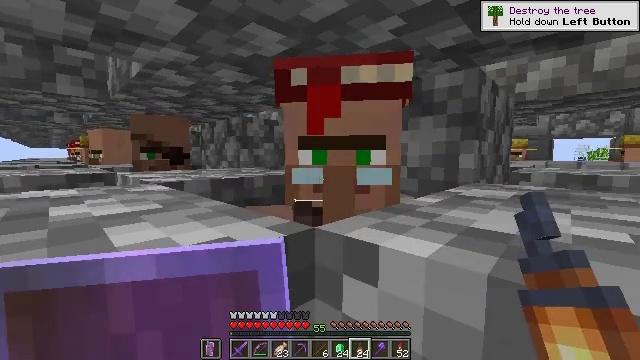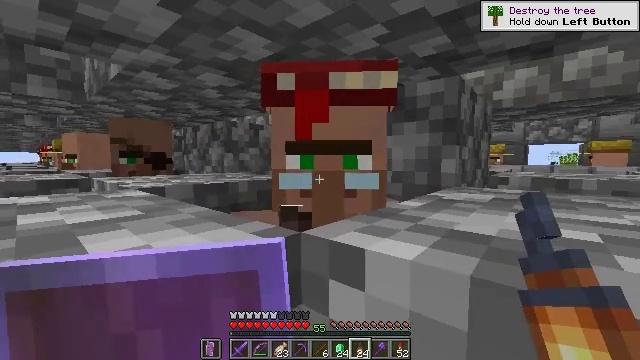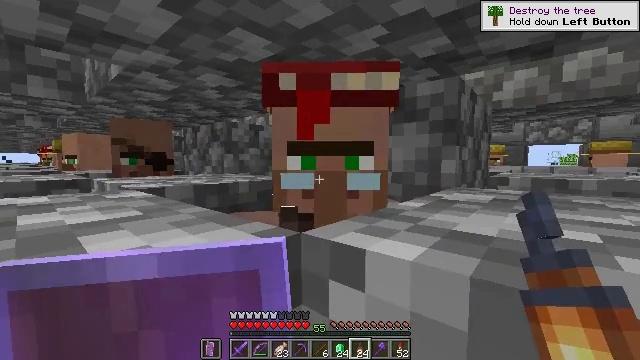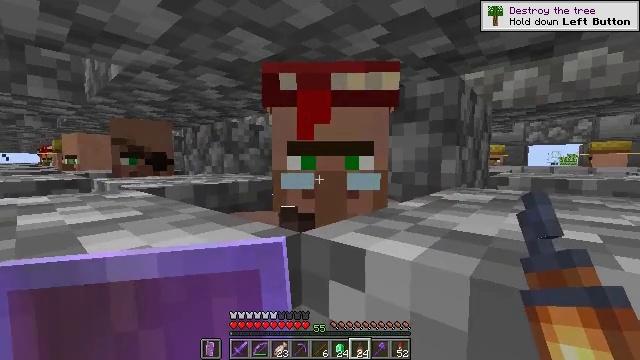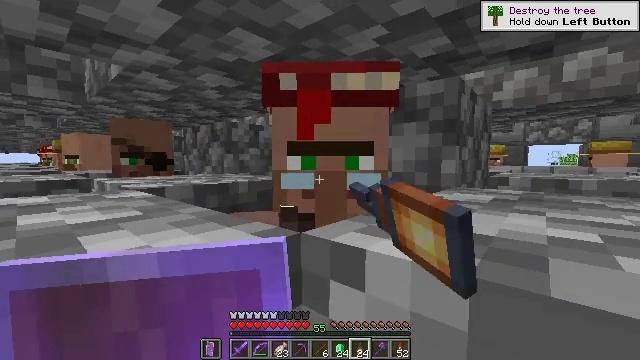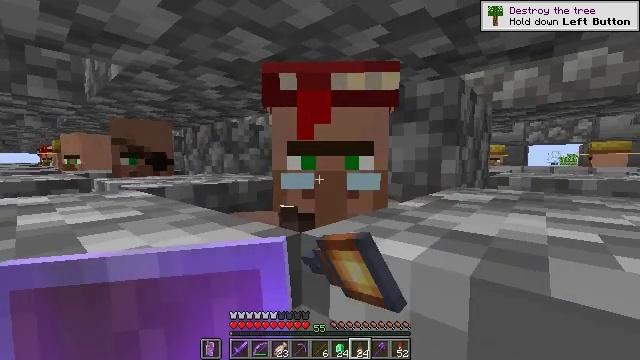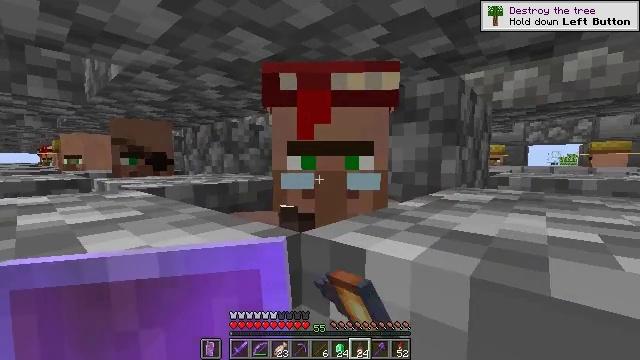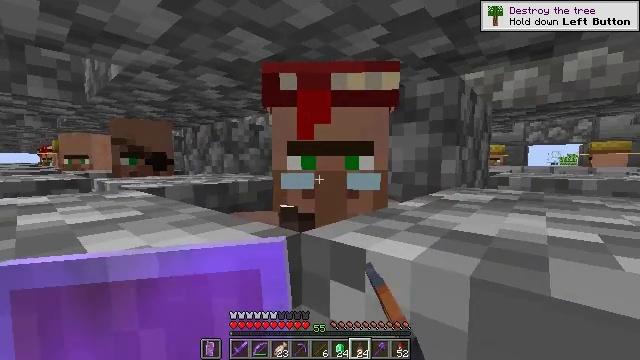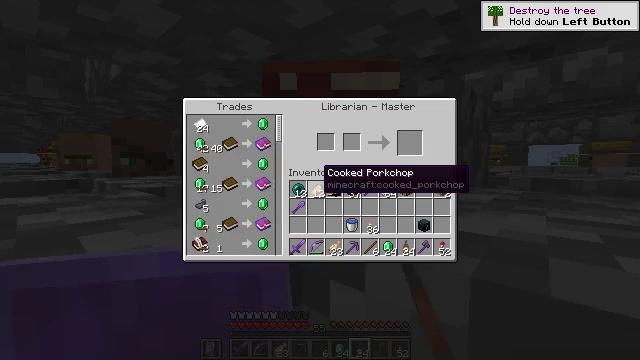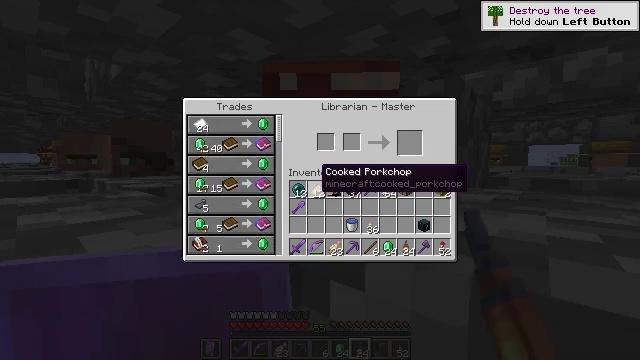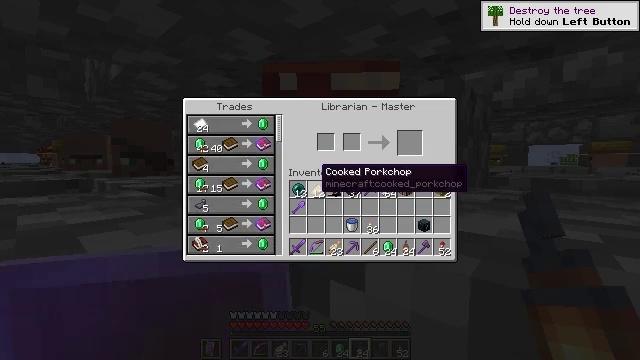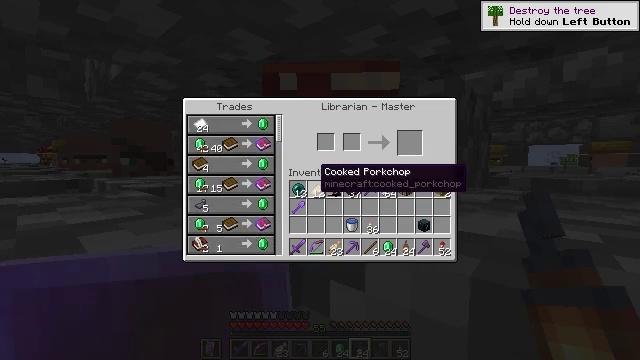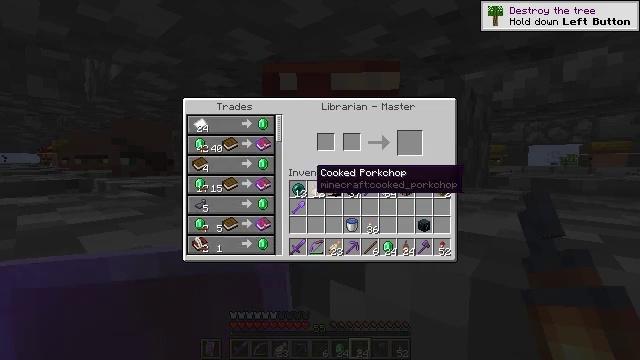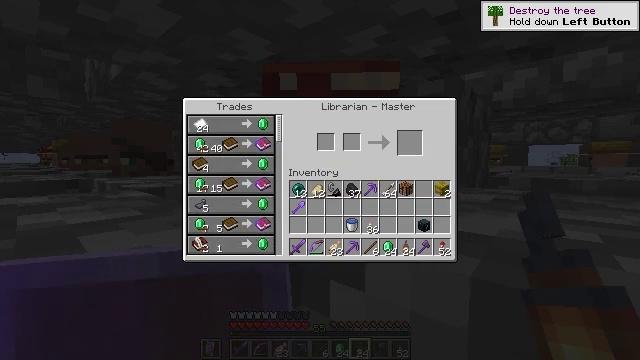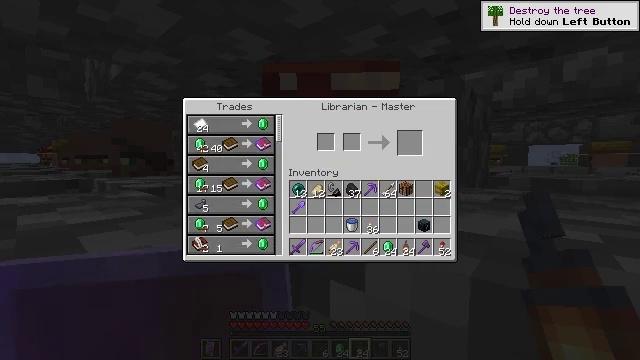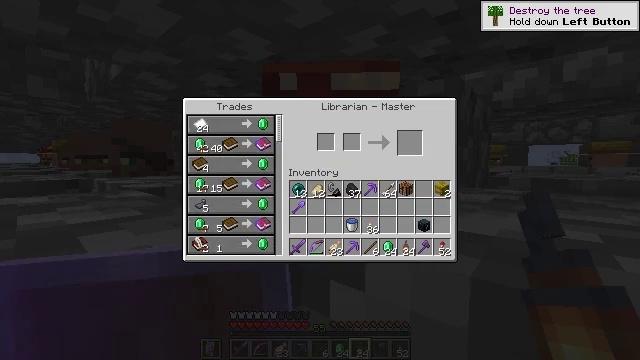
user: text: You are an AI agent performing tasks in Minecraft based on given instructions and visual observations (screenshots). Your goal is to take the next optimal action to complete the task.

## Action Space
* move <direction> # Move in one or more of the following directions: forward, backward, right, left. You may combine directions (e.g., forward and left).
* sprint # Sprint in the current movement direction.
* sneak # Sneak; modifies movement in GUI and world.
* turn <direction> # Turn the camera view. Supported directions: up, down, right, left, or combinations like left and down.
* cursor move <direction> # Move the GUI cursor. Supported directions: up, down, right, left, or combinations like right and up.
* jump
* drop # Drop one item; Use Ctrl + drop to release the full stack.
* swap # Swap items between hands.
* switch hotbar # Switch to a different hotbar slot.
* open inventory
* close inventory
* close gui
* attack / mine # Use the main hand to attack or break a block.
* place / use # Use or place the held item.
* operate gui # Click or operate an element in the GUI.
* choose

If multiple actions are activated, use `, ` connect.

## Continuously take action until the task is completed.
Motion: motion action
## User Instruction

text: Craft a lantern.
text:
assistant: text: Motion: turn right and up
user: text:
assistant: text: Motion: no_op
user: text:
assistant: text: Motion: use / place
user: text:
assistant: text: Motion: use / place
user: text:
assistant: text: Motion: use / place
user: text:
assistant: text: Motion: no_op
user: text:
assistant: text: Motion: no_op
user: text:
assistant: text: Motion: no_op
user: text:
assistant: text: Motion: no_op
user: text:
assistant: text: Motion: no_op
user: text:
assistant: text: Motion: no_op
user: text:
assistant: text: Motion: no_op
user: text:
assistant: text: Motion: turn left
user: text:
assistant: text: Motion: turn left and up
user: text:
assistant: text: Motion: sneak
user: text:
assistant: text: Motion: sneak
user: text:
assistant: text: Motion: sneak
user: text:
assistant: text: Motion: sneak
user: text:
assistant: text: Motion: sneak
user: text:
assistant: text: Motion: sneak
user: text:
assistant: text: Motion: no_op
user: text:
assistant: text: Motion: no_op
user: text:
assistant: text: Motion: no_op
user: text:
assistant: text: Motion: no_op
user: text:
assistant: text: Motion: no_op
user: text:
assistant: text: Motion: turn left
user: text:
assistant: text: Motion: turn left and down
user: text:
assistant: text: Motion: turn left
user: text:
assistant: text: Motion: turn left and up
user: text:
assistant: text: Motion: move forward